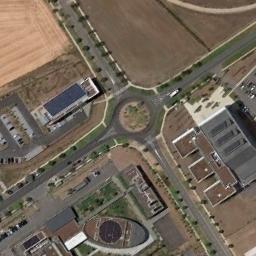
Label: roundabout